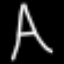
Label: The Eiffel Tower